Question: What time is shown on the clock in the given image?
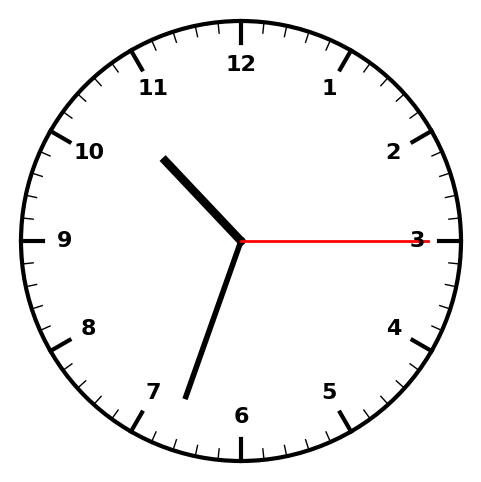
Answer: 10:33:15